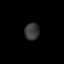
Tissue: prostate
Cell type: Fibroblasts
Senescence score: 0.7637
Nuclear area (px): 248
Mean DAPI intensity: 56.589